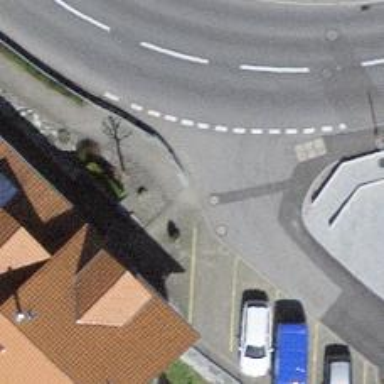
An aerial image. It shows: Kerb barrier.